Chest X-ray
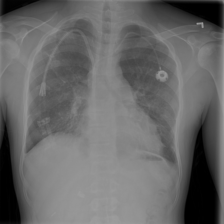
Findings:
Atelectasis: negative
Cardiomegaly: negative
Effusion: negative
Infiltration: negative
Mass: negative
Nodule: negative
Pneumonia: negative
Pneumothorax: negative
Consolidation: negative
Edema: negative
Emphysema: negative
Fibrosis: negative
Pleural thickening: negative
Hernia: negative